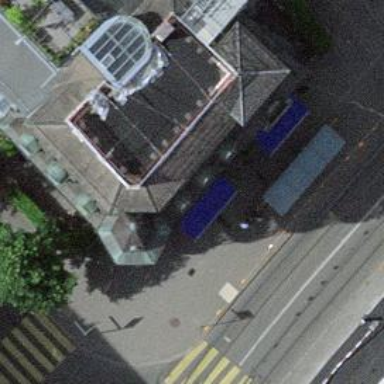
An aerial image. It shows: Shop selling clothes.